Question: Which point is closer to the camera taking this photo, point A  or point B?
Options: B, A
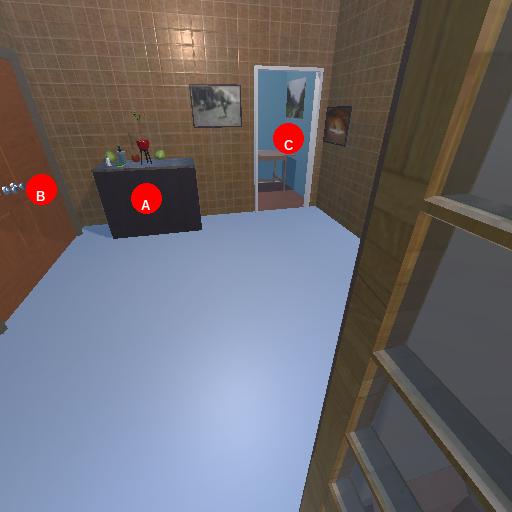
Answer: B